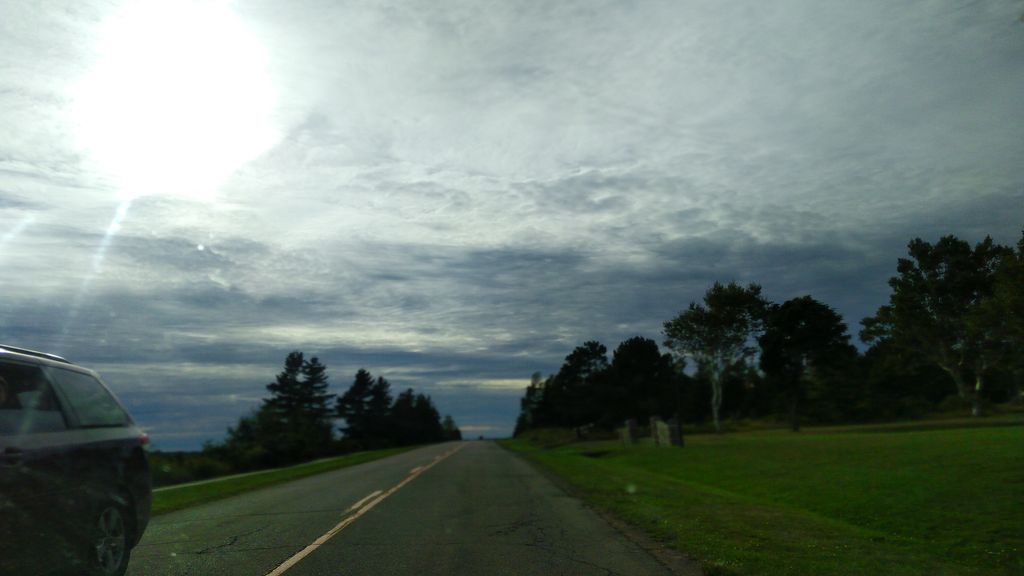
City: charlottetown